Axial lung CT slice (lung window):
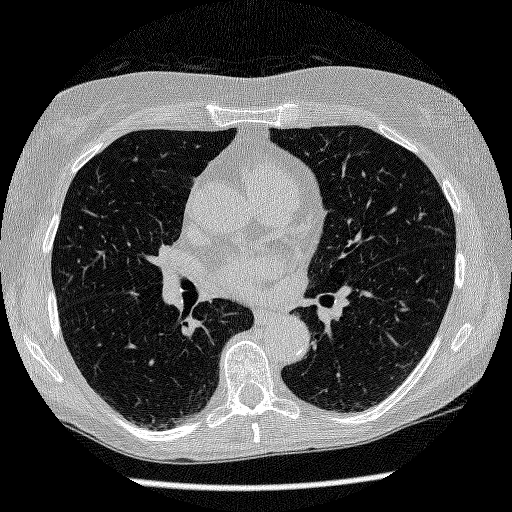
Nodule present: no